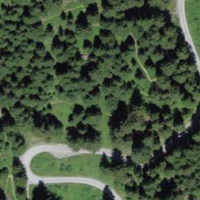
EUNIS habitat code: 43
Species observed at this site:
Volucella pellucens